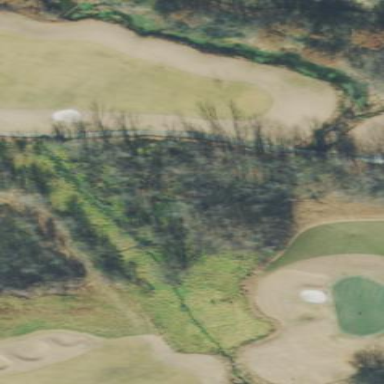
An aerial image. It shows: Water hazard in golf course. The hazard is natural water feature.